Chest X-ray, AP view. Patient: 26 years old, sex F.
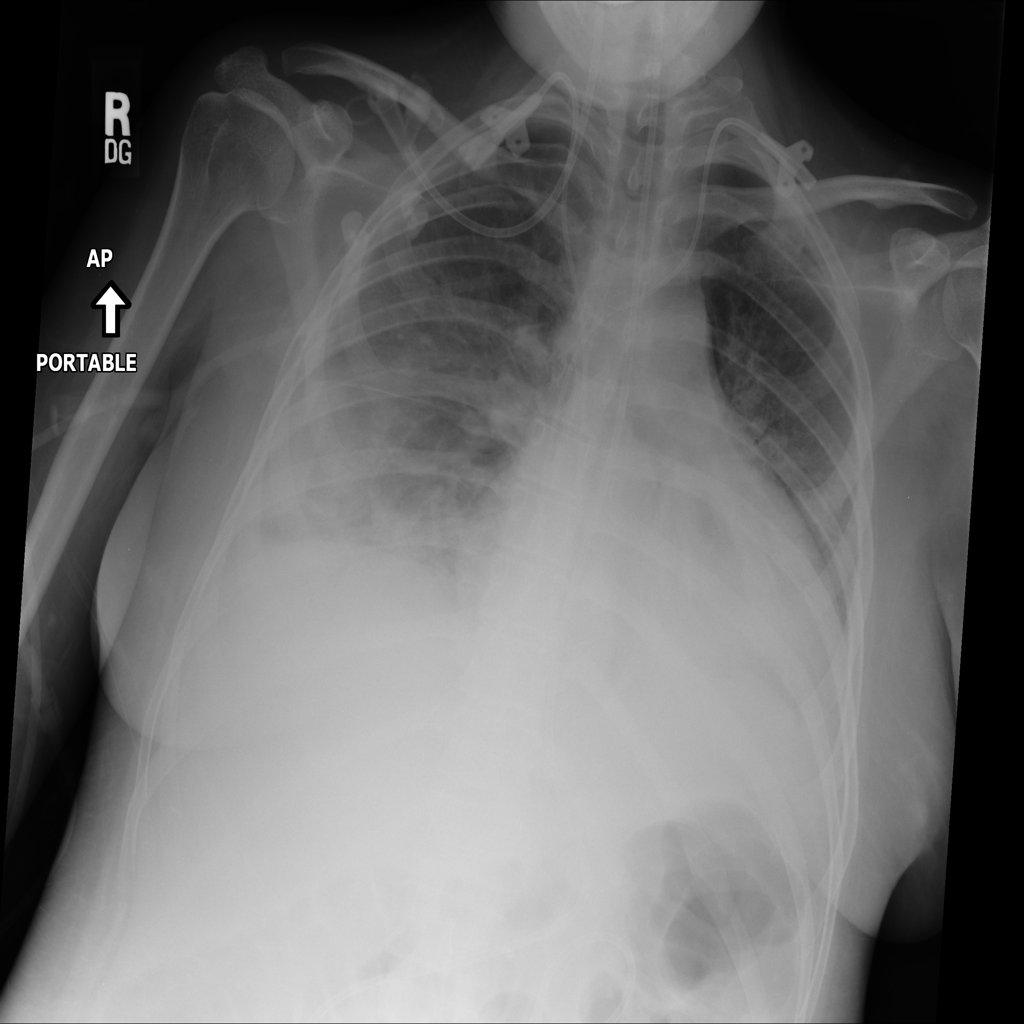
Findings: Edema, Effusion